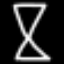
Label: hourglass